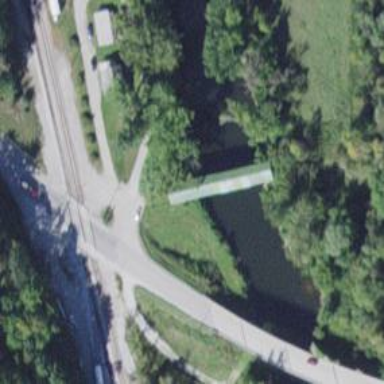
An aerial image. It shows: Covered bridge over path.